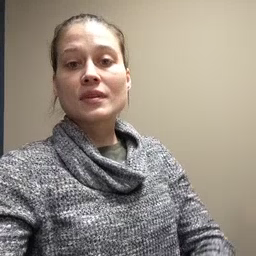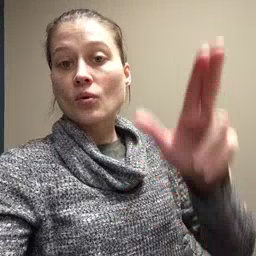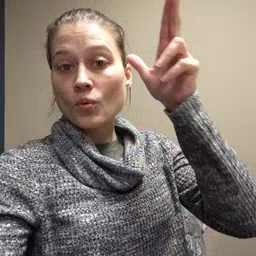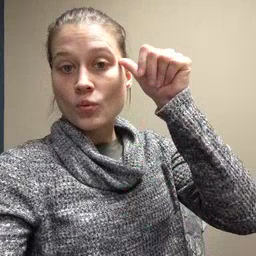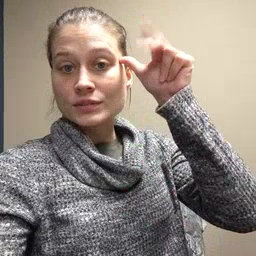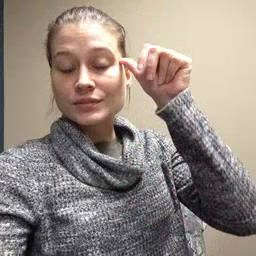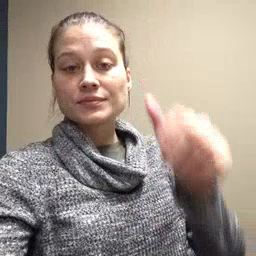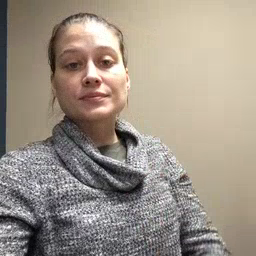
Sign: horse